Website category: jobs
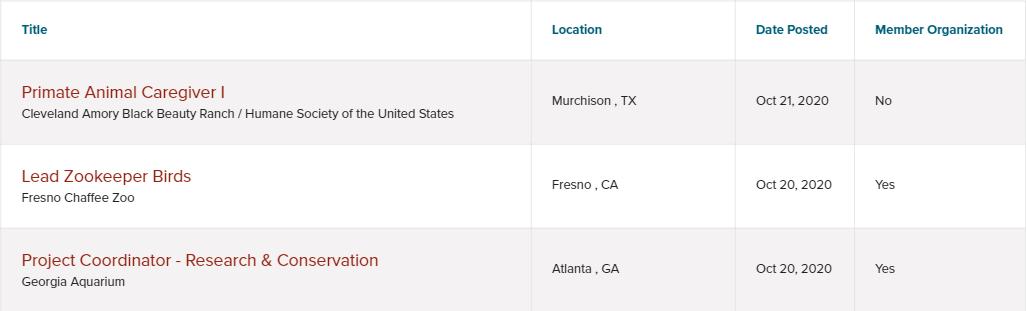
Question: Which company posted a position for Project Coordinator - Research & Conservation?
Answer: Georgia Aquarium

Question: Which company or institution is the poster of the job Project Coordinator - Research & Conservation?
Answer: Georgia Aquarium

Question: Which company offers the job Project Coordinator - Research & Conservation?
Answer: Georgia Aquarium

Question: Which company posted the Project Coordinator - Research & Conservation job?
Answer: Georgia Aquarium

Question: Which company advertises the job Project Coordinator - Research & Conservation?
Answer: Georgia Aquarium

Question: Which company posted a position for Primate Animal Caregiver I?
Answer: Cleveland Amory Black Beauty Ranch / Humane Society of the United States

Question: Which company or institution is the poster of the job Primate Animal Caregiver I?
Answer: Cleveland Amory Black Beauty Ranch / Humane Society of the United States

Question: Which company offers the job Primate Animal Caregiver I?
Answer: Cleveland Amory Black Beauty Ranch / Humane Society of the United States

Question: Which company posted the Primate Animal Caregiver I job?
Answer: Cleveland Amory Black Beauty Ranch / Humane Society of the United States

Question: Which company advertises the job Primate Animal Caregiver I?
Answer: Cleveland Amory Black Beauty Ranch / Humane Society of the United States

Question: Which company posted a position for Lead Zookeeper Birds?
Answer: Fresno Chaffee Zoo

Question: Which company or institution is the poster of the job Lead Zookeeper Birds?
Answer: Fresno Chaffee Zoo

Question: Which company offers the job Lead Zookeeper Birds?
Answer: Fresno Chaffee Zoo

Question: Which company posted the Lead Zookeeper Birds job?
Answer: Fresno Chaffee Zoo

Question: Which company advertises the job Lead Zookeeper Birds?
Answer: Fresno Chaffee Zoo

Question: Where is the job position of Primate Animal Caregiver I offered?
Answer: Murchison , TX

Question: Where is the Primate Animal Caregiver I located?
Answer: Murchison , TX

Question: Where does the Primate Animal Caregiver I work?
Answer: Murchison , TX

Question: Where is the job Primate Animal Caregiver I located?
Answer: Murchison , TX

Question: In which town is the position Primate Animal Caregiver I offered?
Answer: Murchison , TX

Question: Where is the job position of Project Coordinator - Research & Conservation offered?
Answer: Atlanta , GA

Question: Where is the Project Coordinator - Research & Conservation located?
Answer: Atlanta , GA

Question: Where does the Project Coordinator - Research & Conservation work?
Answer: Atlanta , GA

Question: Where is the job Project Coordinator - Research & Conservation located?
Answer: Atlanta , GA

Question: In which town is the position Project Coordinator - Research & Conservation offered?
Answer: Atlanta , GA

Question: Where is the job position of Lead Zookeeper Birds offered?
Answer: Fresno , CA

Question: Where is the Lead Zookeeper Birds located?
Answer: Fresno , CA

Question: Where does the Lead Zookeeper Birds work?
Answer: Fresno , CA

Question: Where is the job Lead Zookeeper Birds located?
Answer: Fresno , CA

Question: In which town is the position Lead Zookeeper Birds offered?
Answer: Fresno , CA

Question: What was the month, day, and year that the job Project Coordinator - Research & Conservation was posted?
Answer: Oct 20, 2020

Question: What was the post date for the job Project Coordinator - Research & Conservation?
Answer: Oct 20, 2020

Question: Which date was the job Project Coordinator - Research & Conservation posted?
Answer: Oct 20, 2020

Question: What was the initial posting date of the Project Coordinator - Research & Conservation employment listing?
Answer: Oct 20, 2020

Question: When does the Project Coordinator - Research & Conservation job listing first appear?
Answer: Oct 20, 2020

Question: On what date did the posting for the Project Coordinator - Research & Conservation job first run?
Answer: Oct 20, 2020

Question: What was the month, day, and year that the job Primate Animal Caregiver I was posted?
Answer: Oct 21, 2020

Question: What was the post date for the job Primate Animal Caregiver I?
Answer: Oct 21, 2020

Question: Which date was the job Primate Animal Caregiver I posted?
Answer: Oct 21, 2020

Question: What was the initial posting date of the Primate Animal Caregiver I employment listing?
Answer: Oct 21, 2020

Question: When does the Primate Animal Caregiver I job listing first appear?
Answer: Oct 21, 2020

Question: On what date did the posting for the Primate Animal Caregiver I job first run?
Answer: Oct 21, 2020

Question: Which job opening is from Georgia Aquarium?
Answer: Project Coordinator - Research & Conservation

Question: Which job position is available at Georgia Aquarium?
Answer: Project Coordinator - Research & Conservation

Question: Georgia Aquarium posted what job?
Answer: Project Coordinator - Research & Conservation

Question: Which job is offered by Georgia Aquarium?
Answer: Project Coordinator - Research & Conservation

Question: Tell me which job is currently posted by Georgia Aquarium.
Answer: Project Coordinator - Research & Conservation

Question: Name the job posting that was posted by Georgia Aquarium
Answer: Project Coordinator - Research & Conservation

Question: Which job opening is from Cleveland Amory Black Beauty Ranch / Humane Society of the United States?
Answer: Primate Animal Caregiver I

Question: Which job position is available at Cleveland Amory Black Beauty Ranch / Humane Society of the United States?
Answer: Primate Animal Caregiver I

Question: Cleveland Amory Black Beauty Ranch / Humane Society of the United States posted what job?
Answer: Primate Animal Caregiver I

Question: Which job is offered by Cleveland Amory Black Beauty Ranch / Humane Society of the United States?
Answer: Primate Animal Caregiver I

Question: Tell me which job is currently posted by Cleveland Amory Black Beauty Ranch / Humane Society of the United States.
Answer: Primate Animal Caregiver I

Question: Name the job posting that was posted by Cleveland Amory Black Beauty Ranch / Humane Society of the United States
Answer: Primate Animal Caregiver I

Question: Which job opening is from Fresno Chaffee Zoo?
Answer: Lead Zookeeper Birds

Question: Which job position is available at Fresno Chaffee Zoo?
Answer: Lead Zookeeper Birds

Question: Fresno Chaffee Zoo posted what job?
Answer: Lead Zookeeper Birds

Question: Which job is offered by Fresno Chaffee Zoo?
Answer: Lead Zookeeper Birds

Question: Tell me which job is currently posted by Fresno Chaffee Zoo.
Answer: Lead Zookeeper Birds

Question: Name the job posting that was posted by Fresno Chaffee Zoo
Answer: Lead Zookeeper Birds

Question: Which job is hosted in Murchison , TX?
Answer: Primate Animal Caregiver I

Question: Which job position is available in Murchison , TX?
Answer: Primate Animal Caregiver I

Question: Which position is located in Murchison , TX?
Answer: Primate Animal Caregiver I

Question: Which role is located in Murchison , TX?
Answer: Primate Animal Caregiver I